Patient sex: M
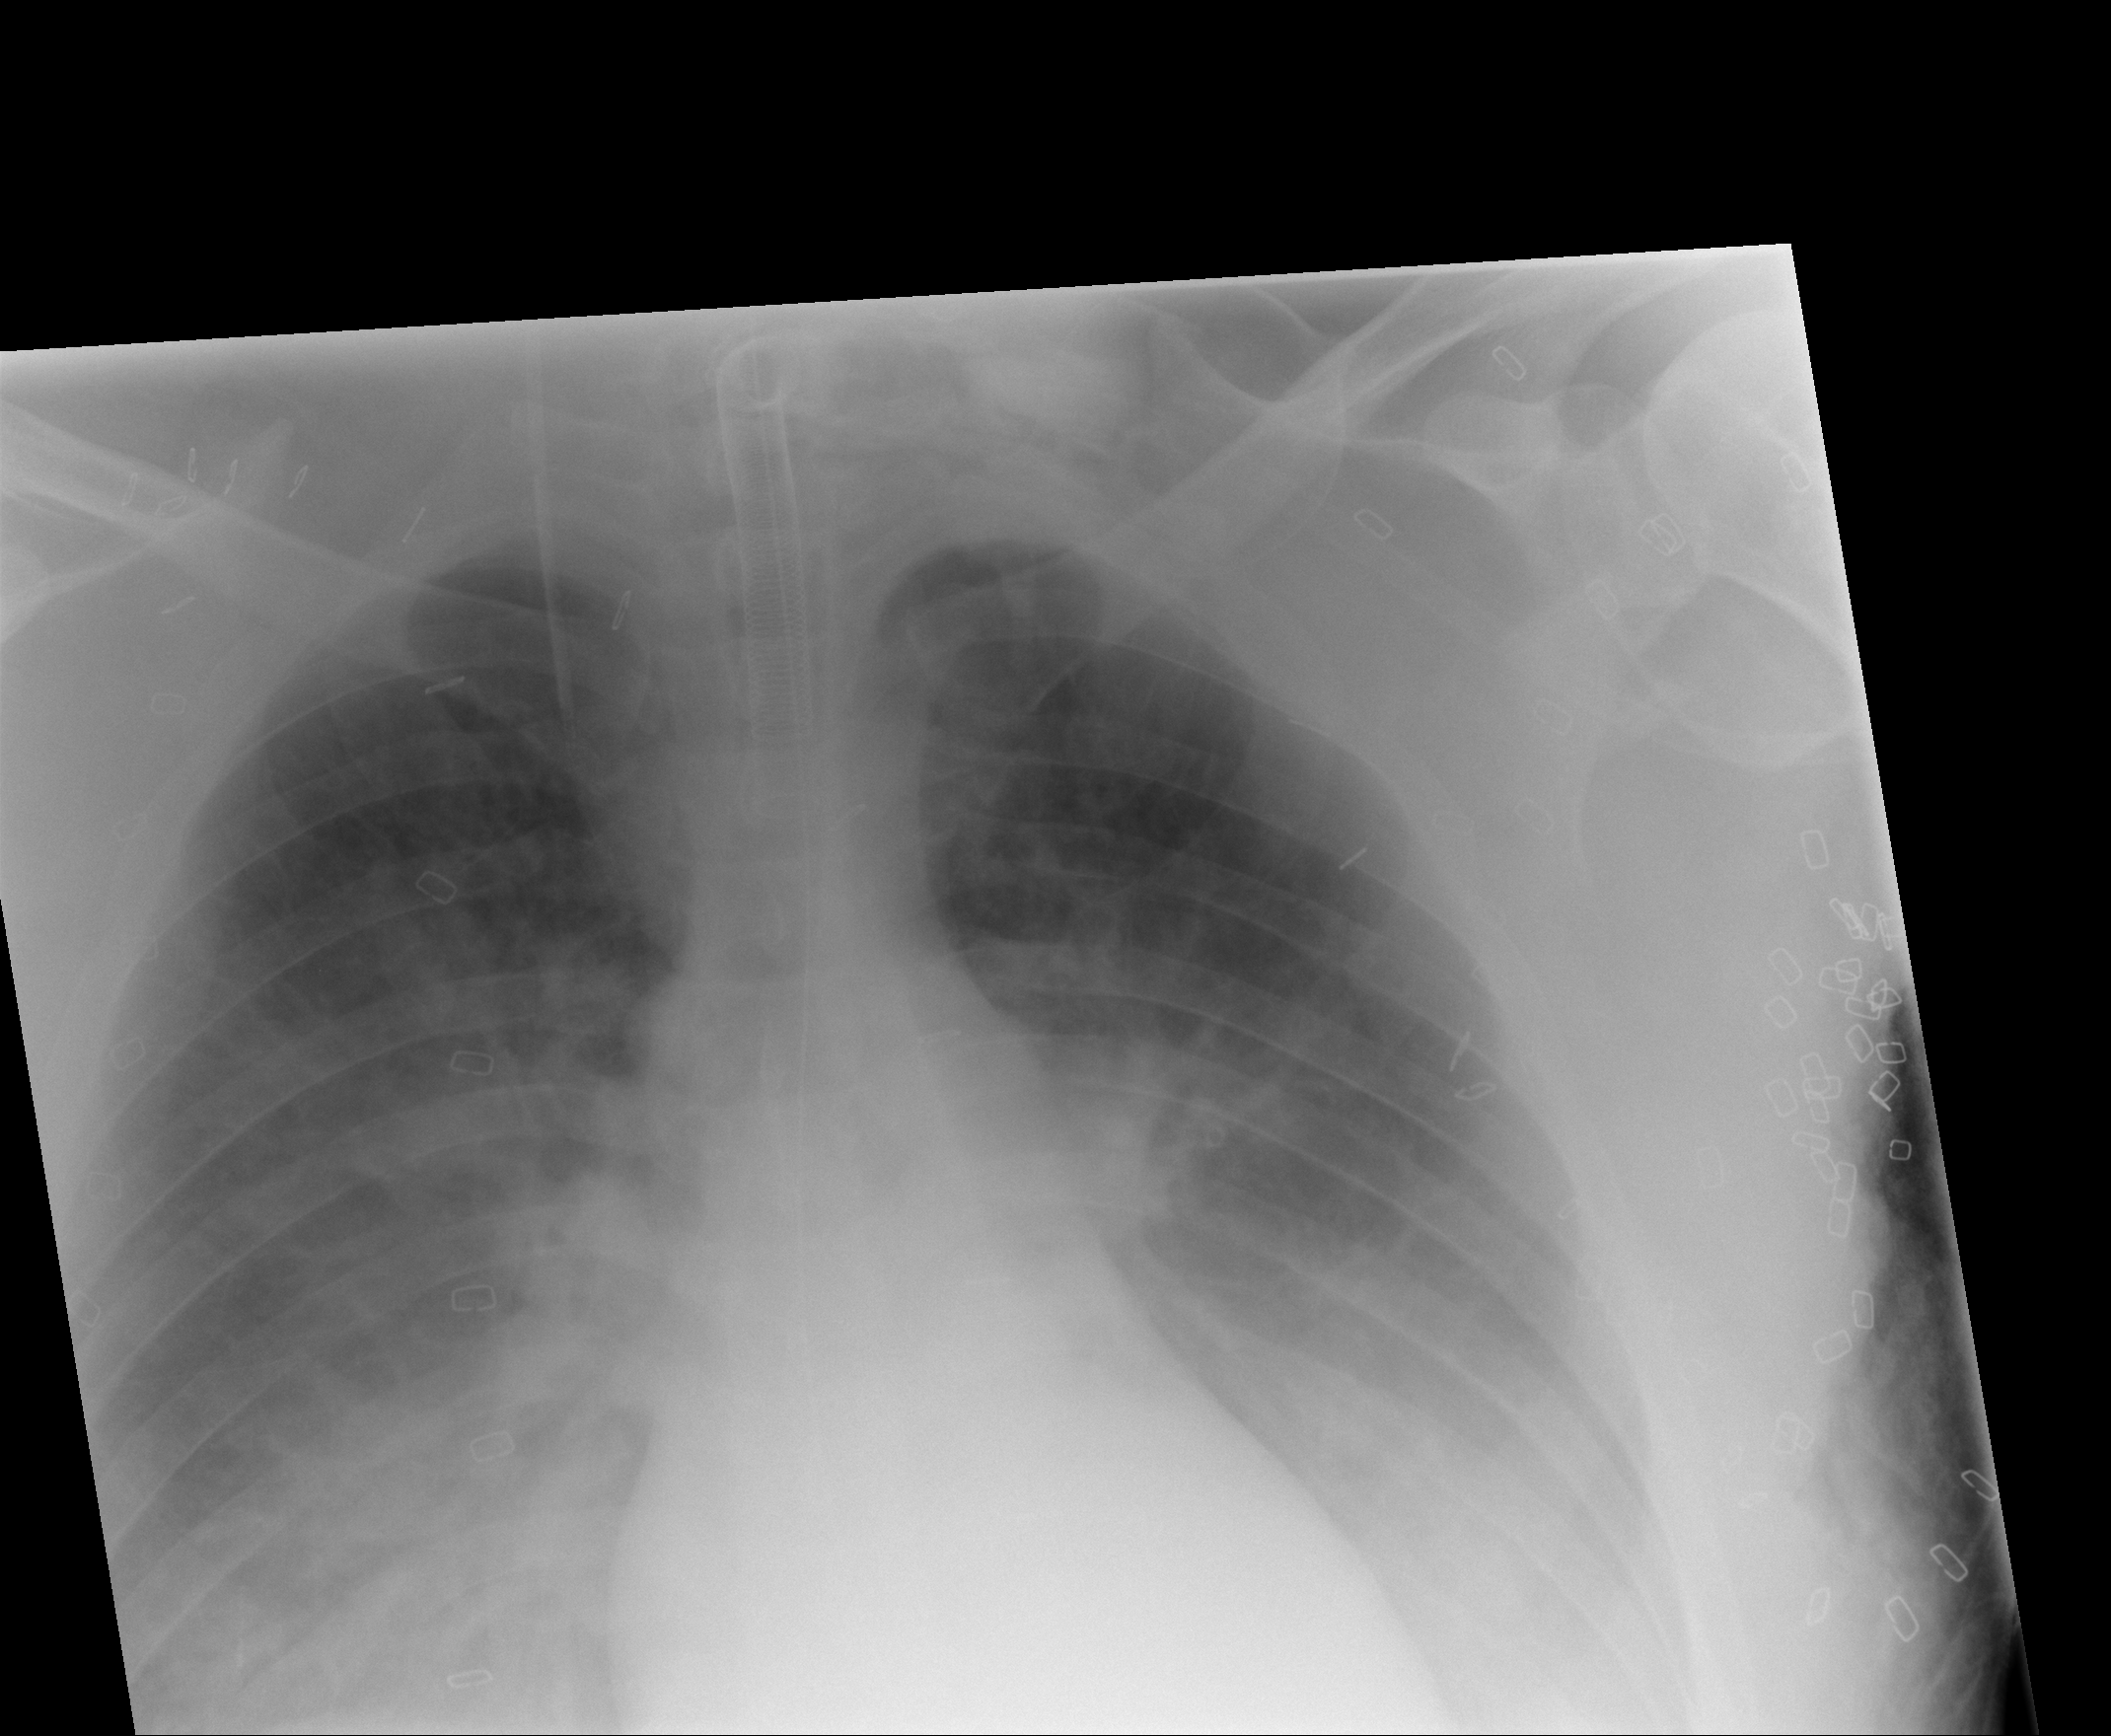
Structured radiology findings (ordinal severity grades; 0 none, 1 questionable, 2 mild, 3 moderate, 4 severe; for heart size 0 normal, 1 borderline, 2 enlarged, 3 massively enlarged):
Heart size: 0
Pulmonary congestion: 3
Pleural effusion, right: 3
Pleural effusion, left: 3
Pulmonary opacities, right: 1
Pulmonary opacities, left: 0
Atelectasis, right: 0
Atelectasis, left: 2